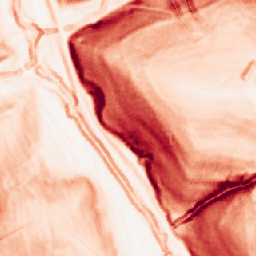
Category: morphological
Decomposition family: morphological_gradient
Decomposition parameters: size: 3
shape: disk
Upsampling method: nearest
Upsampling parameters: scale: 8
Upsampling scale: 8